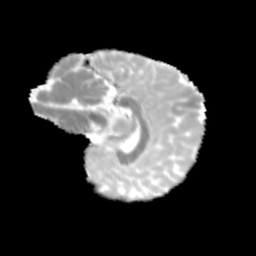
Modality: MD
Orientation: sagittal
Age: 11
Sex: female
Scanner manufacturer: siemens
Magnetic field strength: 3 T
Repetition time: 3.8 s
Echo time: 0.07 s